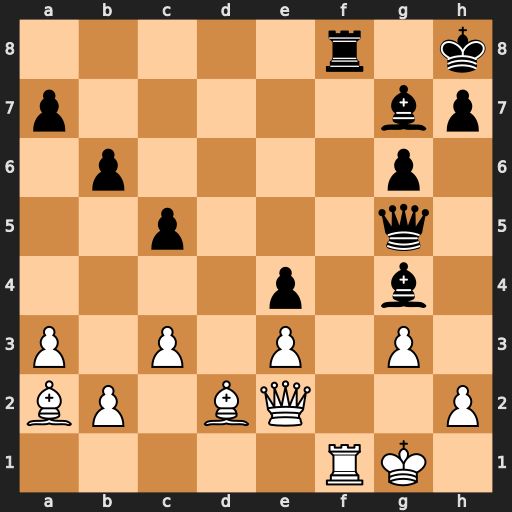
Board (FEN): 5r1k/p5bp/1p4p1/2p3q1/4p1b1/P1P1P1P1/BP1BQ2P/5RK1
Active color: w
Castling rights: -
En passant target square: -
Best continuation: Rxf8+ Bxf8 Qc4